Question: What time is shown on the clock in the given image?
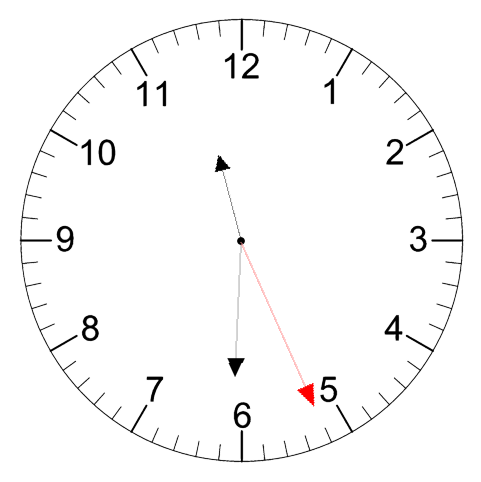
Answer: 11:30:26